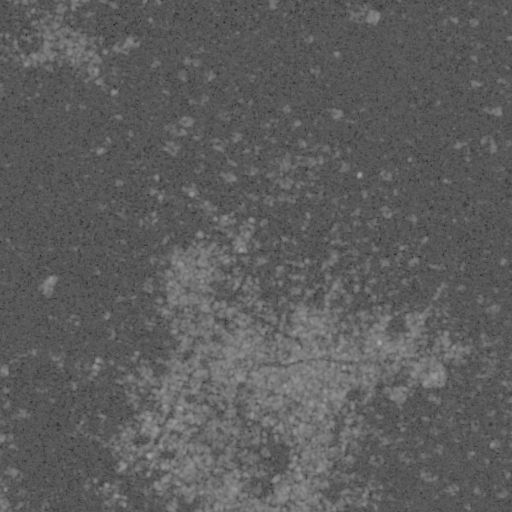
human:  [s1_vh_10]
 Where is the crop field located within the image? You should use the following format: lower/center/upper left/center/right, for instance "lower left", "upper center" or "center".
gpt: The crop field is located in the upper left of the image.
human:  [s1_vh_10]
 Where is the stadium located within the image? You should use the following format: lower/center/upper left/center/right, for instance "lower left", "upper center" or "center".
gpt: The stadium is located in the lower right of the image.
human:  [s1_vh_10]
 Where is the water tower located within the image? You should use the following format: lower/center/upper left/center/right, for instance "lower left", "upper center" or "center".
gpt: The water tower is located in the lower left of the image.
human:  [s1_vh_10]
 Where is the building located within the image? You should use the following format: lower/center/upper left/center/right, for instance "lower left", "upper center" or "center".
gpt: There is no building in the image.

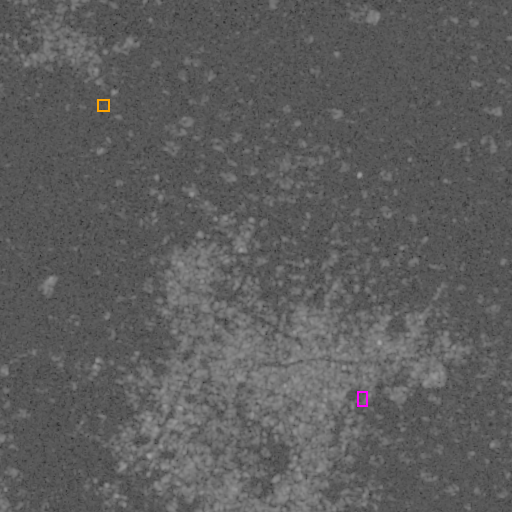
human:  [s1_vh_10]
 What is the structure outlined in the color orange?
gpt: The structure outlined in orange is a crop field.
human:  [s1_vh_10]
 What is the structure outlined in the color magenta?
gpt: The structure outlined in magenta is a stadium.
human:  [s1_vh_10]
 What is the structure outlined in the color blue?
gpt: There is no blue outline.